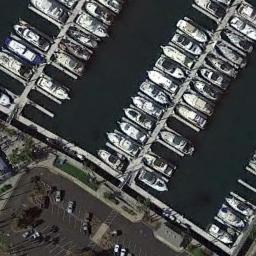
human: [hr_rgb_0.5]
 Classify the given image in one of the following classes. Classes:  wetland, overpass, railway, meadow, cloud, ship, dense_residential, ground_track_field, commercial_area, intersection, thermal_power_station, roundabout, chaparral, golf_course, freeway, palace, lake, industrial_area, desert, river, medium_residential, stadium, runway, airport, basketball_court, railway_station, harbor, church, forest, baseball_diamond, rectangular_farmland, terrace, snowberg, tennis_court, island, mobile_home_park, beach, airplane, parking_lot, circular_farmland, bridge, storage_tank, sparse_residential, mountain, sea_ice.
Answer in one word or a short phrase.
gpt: harbor